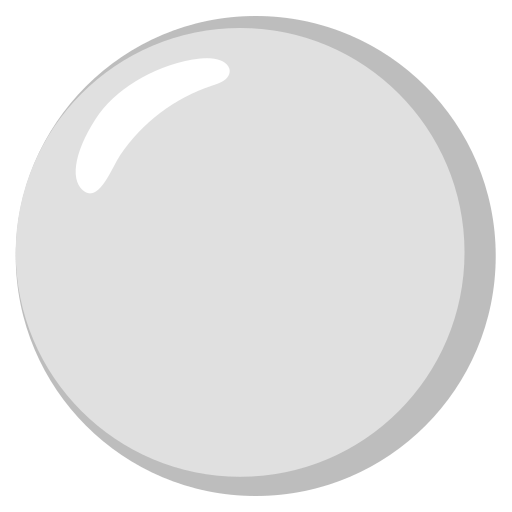
Emoji: ⚪